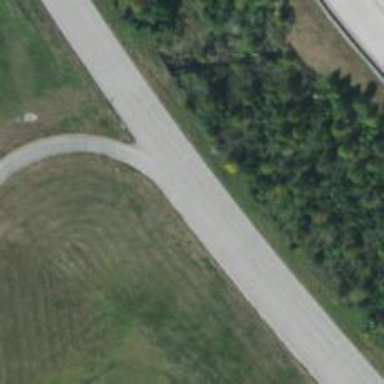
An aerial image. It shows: Secondary road with frontage road alongside.